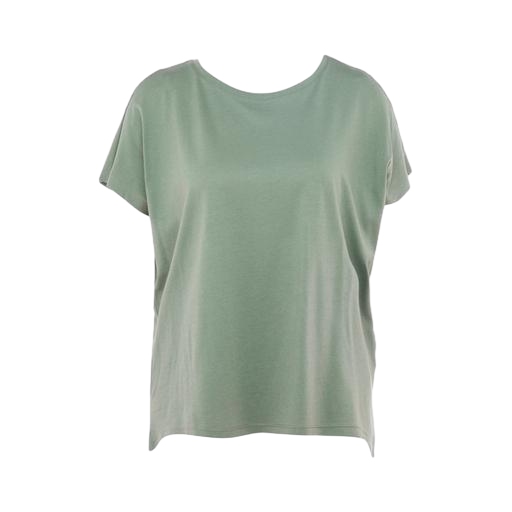
green scoop-neck tee, green classic high-low tee, green scoop neck t-shirt, white background